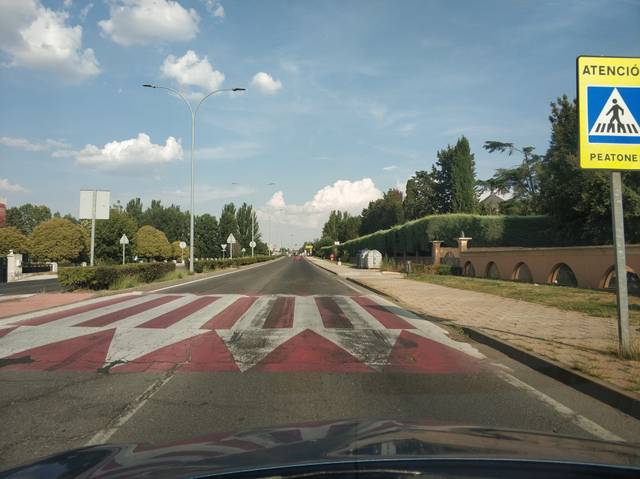
Region: Spain
Coordinates: 40.951, -5.647